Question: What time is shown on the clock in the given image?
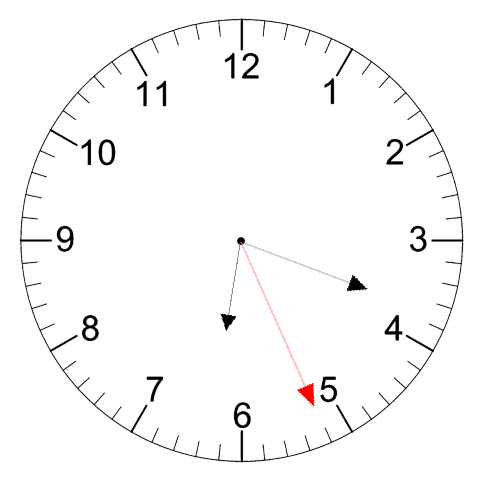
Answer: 06:18:26